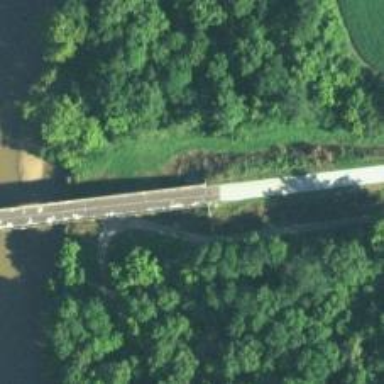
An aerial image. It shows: Secondary road crossing bridge.